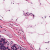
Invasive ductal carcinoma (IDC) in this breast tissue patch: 0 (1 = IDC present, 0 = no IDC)